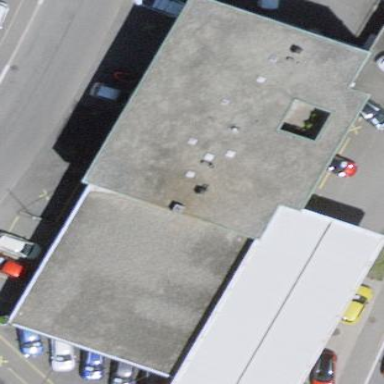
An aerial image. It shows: Building that houses car repair shop.